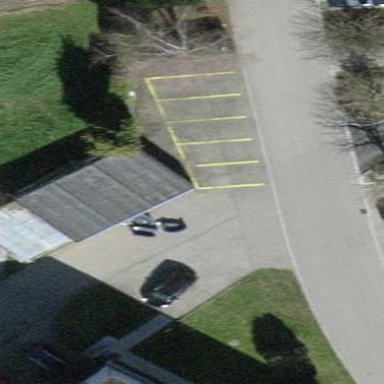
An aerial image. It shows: Street-side parking area.